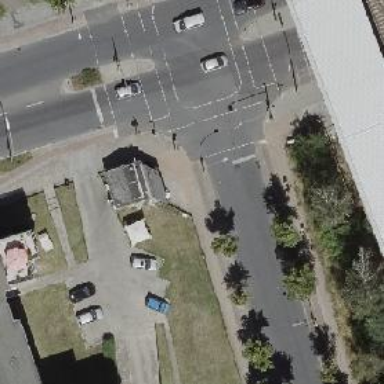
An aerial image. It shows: Residential road with asphalt surface. There is cycle track on both sides of the road.